Interaction volume radius: 10 \u00c5
Interaction volume height: 15 \u00c5
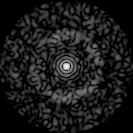
Disorder parameter: 0.8278